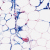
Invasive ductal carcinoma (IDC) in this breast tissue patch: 0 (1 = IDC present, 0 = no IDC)